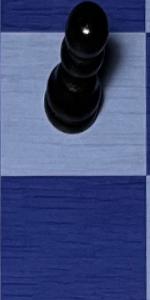
Label: Empty